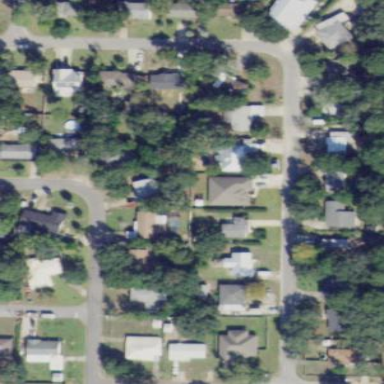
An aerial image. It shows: Residential area consisting of single-family homes.